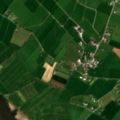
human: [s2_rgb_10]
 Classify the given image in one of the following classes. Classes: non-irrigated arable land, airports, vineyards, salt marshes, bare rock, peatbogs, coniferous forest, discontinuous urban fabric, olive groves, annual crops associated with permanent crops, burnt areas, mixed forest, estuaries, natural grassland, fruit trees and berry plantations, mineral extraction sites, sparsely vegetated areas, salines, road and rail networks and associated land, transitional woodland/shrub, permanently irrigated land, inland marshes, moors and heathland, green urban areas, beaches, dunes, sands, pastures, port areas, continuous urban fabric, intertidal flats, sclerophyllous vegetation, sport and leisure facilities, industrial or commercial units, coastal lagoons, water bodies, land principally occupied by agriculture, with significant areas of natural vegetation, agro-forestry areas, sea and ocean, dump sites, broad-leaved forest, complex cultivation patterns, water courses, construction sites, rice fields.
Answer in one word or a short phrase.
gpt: non-irrigated arable land, pastures, water courses